Question: I have ListView which sets the width of columns depending on size:
'''
public class CommonListView : ListView
{
protected override void OnResize(EventArgs e)
{
base.OnResize(e);
int columnWidth = (ClientSize.Width - SystemInformation.VerticalScrollBarWidth - 6) / Columns.Count;
foreach (ColumnHeader column in Columns)
column.Width = columnWidth;
}
}
'''
I added listview on a form and set anchor property to 'All' (Top | Bottom | Left | Right).
When I change the size of a form all working correctly. But when I maximize a form (via maximize box) and minimize after that columns have correct size, but appears horizontal scrollbar which should not be.

If I click on it (without changing the size of columns or listview), it will disappear.
What should I do to make this scrollbar did not appear?
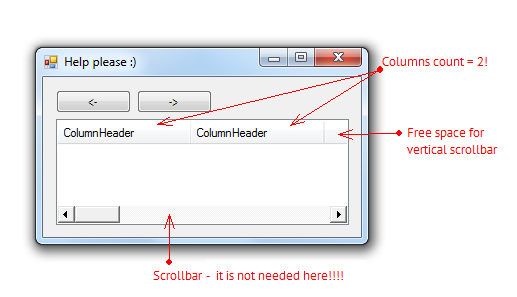
Answer: The method that I have found to solve my problem described below.
'''
private FormWindowState _previouseFormWindowState;
private void MainForm_Resize(object sender, EventArgs e)
{
if (_previouseFormWindowState == FormWindowState.Maximized && WindowState != FormWindowState.Maximized)
{
var si = new SCROLLINFO();
if (GetScrollInfo(listView, ref si, ScrollBarDirection.SB_HORZ))
{
if (si.nMax < si.nPage)
{
ShowScrollBar(listView.Handle, (int)ScrollBarDirection.SB_HORZ, false);
}
}
}
_previouseFormWindowState = WindowState;
}
public enum ScrollInfoMask : uint
{
SIF_RANGE = 0x1,
SIF_PAGE = 0x2,
SIF_POS = 0x4,
SIF_DISABLENOSCROLL = 0x8,
SIF_TRACKPOS = 0x10,
SIF_ALL = (SIF_RANGE | SIF_PAGE | SIF_POS | SIF_TRACKPOS),
}
public enum ScrollBarDirection
{
SB_HORZ = 0,
SB_VERT = 1,
SB_CTL = 2,
SB_BOTH = 3
}
[Serializable, StructLayout(LayoutKind.Sequential)]
public struct SCROLLINFO
{
public uint cbSize;
public uint fMask;
public int nMin;
public int nMax;
public uint nPage;
public int nPos;
public int nTrackPos;
}
[DllImport("user32.dll")]
[return: MarshalAs(UnmanagedType.Bool)]
public static extern bool ShowScrollBar(IntPtr hWnd, int wBar, bool bShow);
[DllImport("user32.dll")]
[return: MarshalAs(UnmanagedType.Bool)]
public static extern bool GetScrollInfo(IntPtr hwnd, int fnBar, ref SCROLLINFO lpsi);
public static bool GetScrollInfo(Control ctrl, ref SCROLLINFO si, ScrollBarDirection scrollBarDirection)
{
if (ctrl != null)
{
si.cbSize = (uint)Marshal.SizeOf(si);
si.fMask = (int)ScrollInfoMask.SIF_ALL;
if (GetScrollInfo(ctrl.Handle, (int)scrollBarDirection, ref si))
return true;
}
return false;
}
'''